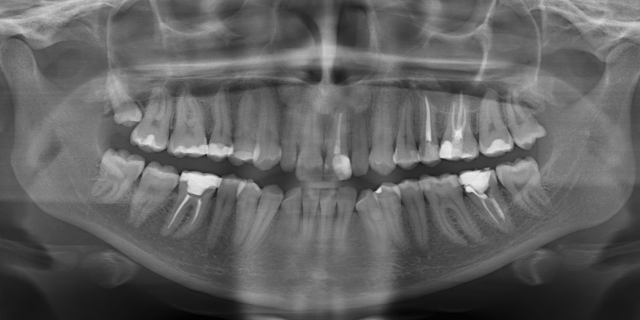
adult